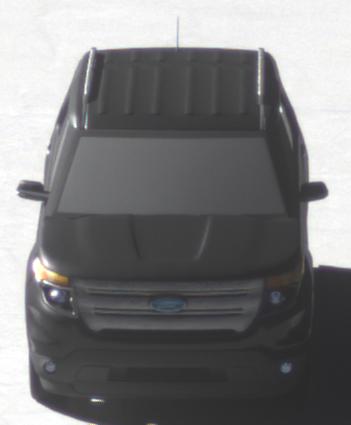
Make: Ford
Model: Explorer
Detailed model: Gen. 5
Model produced from: 2010
Model produced until: 2019
Doors: 5
Color: black
Road condition: wet road
Daytime: midday
Contrast: high contrast